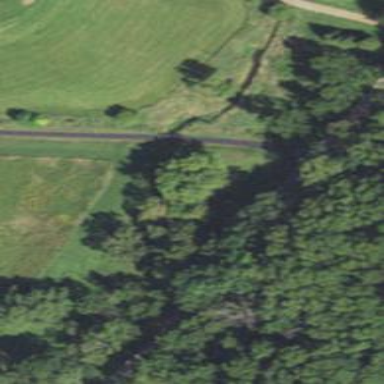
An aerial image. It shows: Culvert tunnel.